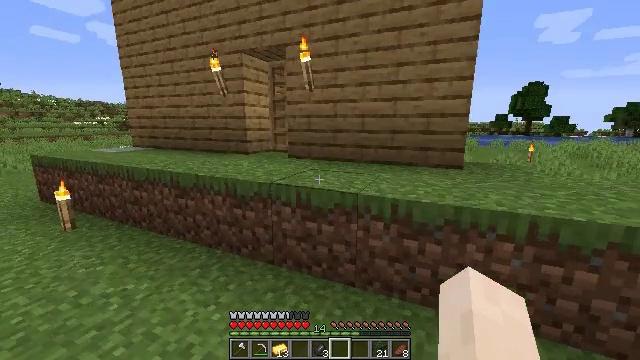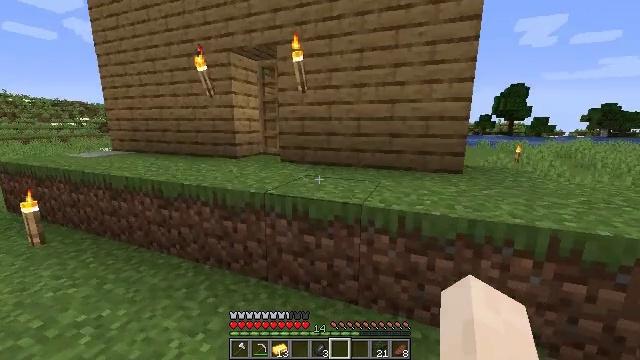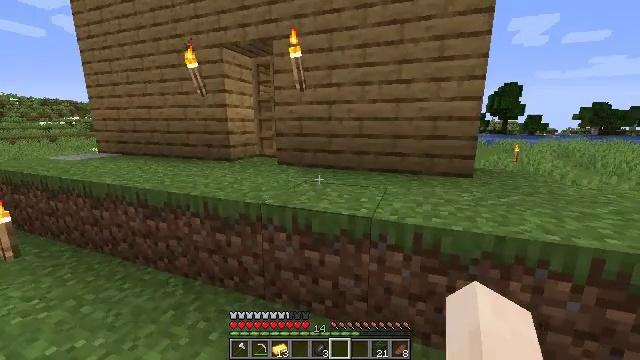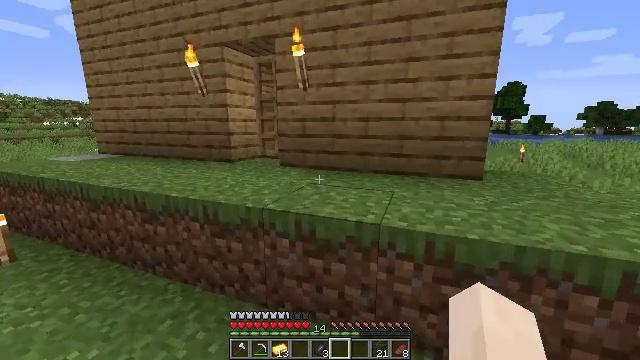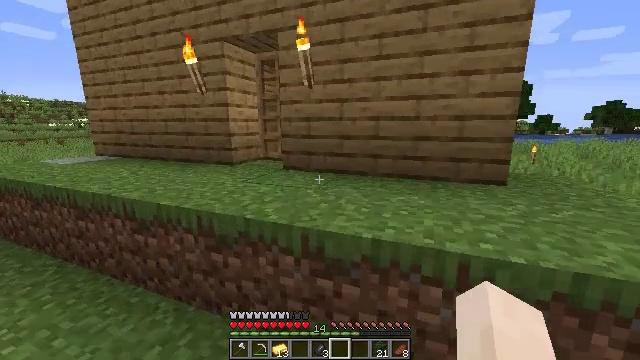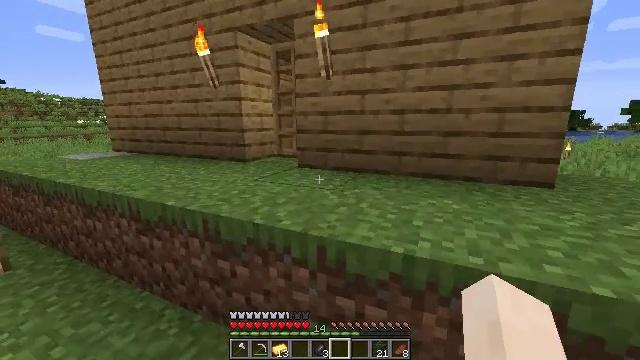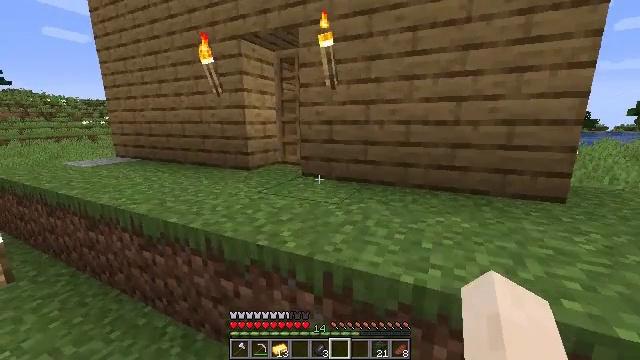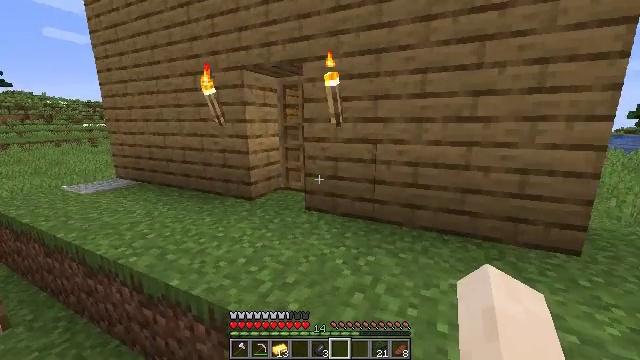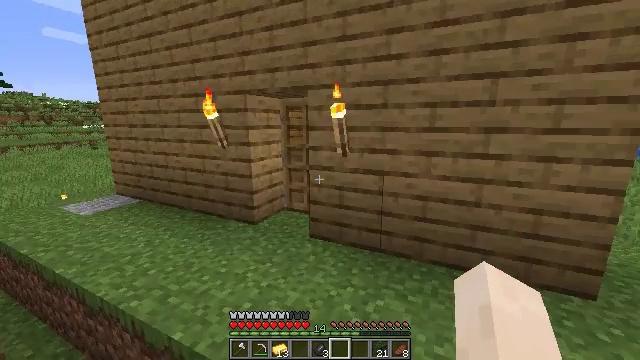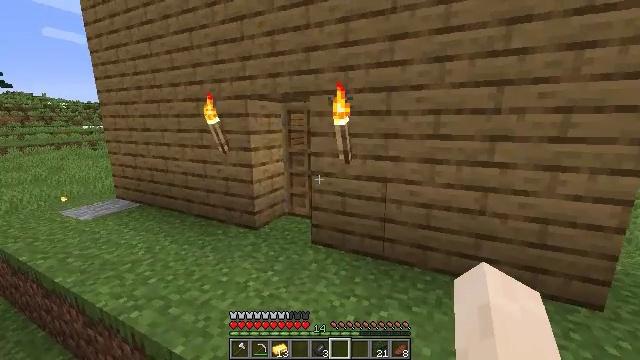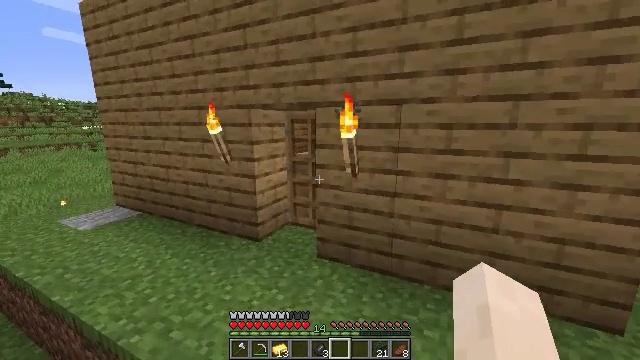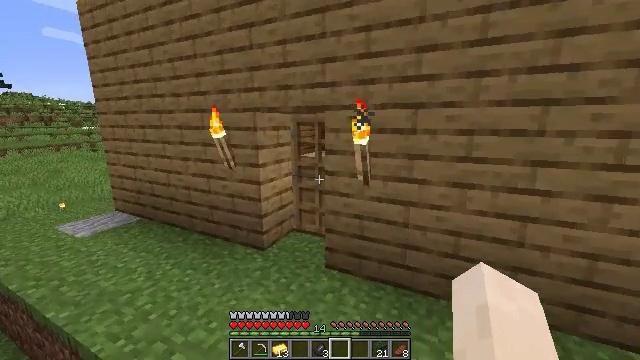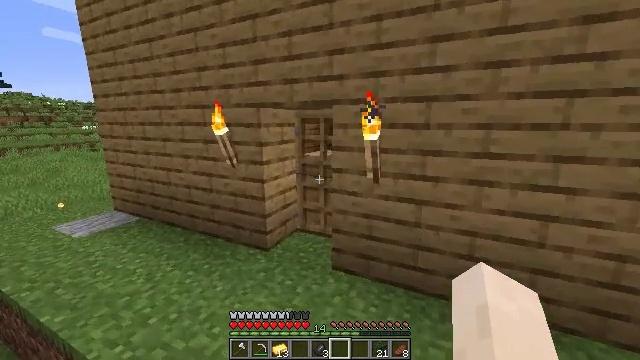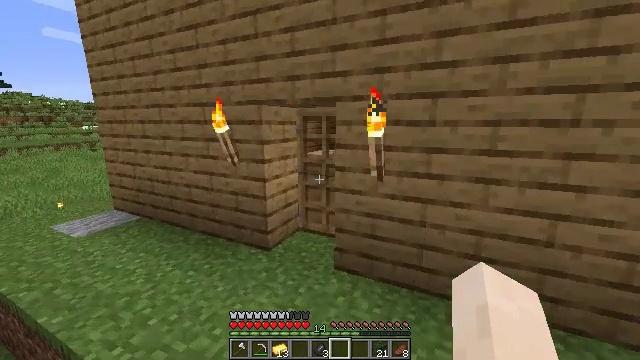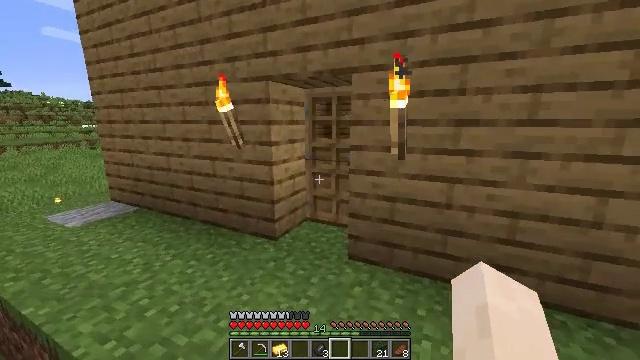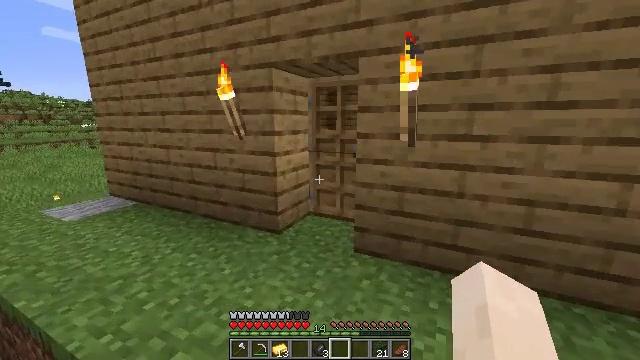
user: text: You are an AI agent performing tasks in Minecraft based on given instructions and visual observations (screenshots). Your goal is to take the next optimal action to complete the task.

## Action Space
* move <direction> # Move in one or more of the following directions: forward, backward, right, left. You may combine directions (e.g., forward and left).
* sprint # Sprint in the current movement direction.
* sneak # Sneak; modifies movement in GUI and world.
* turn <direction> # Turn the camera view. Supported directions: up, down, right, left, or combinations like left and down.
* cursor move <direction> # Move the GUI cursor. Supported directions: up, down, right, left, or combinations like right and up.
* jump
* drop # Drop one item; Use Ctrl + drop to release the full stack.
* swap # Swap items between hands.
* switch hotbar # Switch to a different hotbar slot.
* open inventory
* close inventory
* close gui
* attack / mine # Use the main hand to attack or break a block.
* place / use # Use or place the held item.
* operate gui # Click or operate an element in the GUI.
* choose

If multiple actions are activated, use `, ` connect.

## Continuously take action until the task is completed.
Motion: motion action
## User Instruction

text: Combine iron ingot and flint in the crafting table to make flint and steel.
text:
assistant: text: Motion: move forward, turn right
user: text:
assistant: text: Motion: move forward, turn right
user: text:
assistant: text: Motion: move forward
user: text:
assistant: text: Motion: move forward
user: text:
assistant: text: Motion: move forward, turn left
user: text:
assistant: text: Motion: move forward and move left, jump
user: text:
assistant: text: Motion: move forward and move left, jump
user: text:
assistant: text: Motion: move forward and move left, jump
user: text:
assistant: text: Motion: move forward and move left, jump
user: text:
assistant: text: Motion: move forward and move left, jump
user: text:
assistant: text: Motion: move forward and move left
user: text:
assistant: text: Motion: move forward and move left
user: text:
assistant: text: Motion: move forward and move left
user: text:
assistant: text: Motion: move forward and move left
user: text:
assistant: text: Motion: move forward and move left
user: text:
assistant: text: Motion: move forward and move left
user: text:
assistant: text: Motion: move forward
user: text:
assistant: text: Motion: move forward, turn right and up
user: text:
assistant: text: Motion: move forward
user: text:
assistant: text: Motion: move forward
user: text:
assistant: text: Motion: move forward, jump
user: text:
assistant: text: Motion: move forward, jump
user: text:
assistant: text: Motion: move forward, turn right and down, jump
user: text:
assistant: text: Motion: move forward and move right
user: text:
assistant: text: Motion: move forward and move right
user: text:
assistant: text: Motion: move forward and move right, turn right and down
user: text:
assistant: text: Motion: move forward and move right
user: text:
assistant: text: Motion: move forward and move right
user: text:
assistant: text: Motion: move forward
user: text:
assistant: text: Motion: no_op